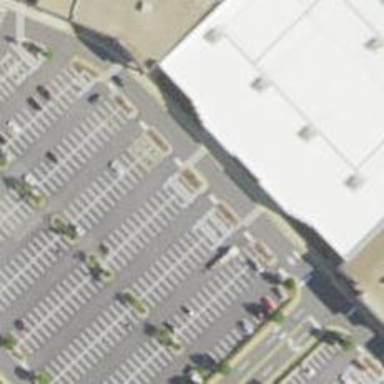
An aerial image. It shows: Parking space is available.